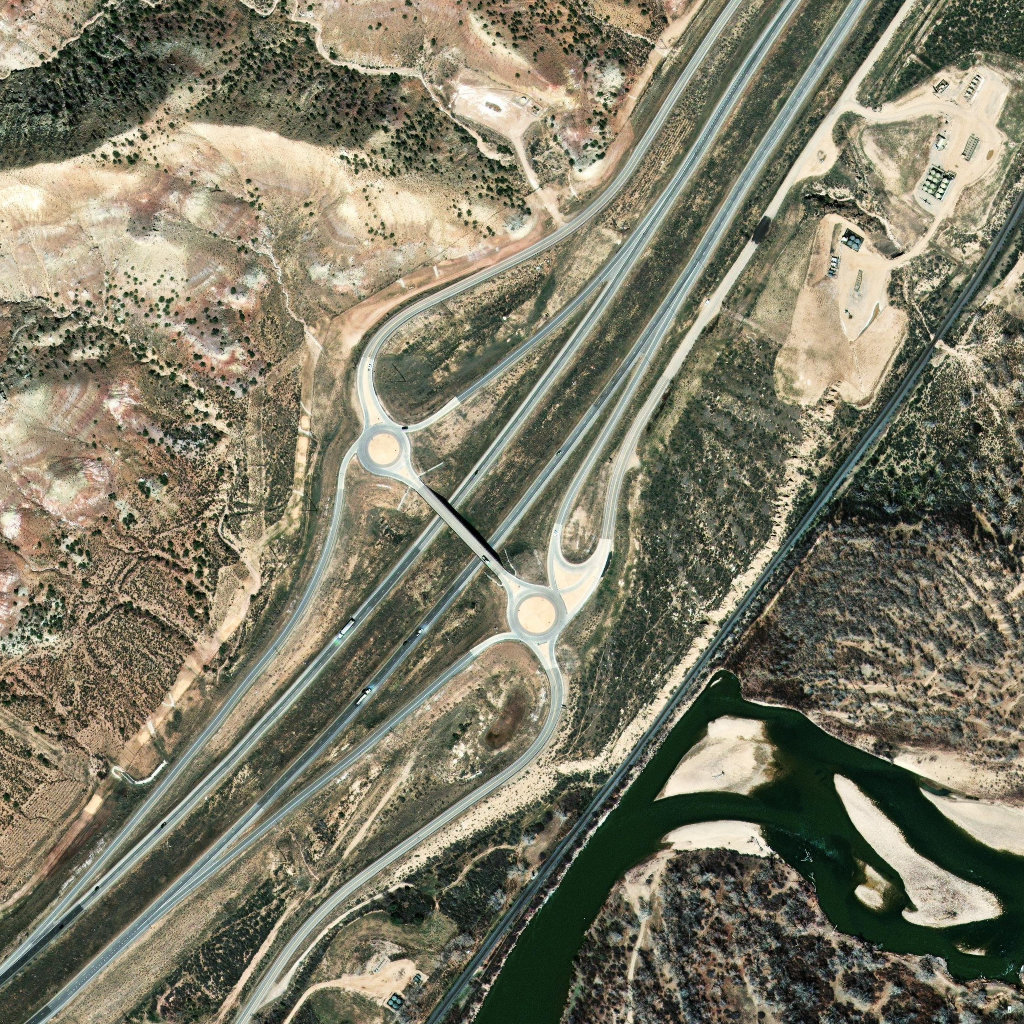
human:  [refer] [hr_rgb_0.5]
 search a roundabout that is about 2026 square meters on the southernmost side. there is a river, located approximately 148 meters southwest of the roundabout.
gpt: <box>[[49, 56, 55, 63, 0]]</box>